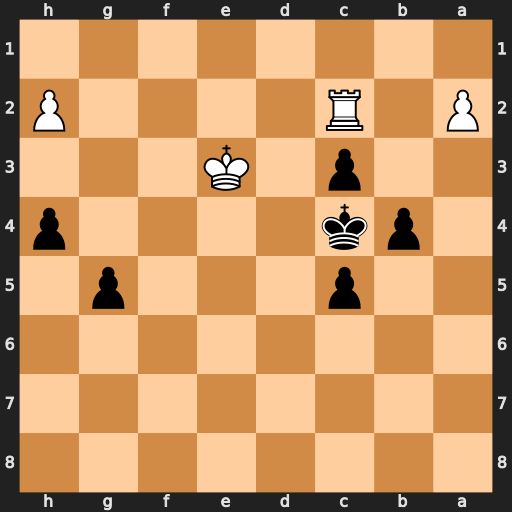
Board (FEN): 8/8/8/2p3p1/1pk4p/2p1K3/P1R4P/8
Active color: b
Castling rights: -
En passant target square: -
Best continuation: b3 axb3+ Kxb3 Rf2 c2 Kd2 Kb2 Kd3 c4+ Kxc4 Kb1 Kd5 c1=Q